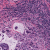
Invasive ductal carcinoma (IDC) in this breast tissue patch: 1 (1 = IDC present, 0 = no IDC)